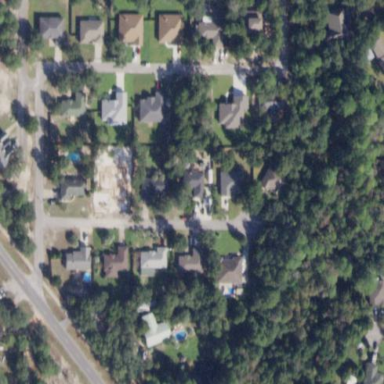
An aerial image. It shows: Residential area composed of single-family homes.